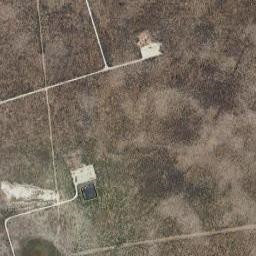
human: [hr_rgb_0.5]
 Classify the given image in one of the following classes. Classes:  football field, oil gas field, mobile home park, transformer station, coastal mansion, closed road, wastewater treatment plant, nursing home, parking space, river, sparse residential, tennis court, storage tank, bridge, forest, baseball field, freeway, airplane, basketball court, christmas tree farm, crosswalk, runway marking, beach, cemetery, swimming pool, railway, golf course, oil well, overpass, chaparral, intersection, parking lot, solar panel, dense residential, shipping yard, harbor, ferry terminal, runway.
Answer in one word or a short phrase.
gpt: oil gas field